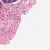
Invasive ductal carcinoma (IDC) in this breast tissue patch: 0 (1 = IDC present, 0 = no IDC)